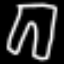
Label: pants